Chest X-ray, PA view. Patient: 50 years old, sex M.
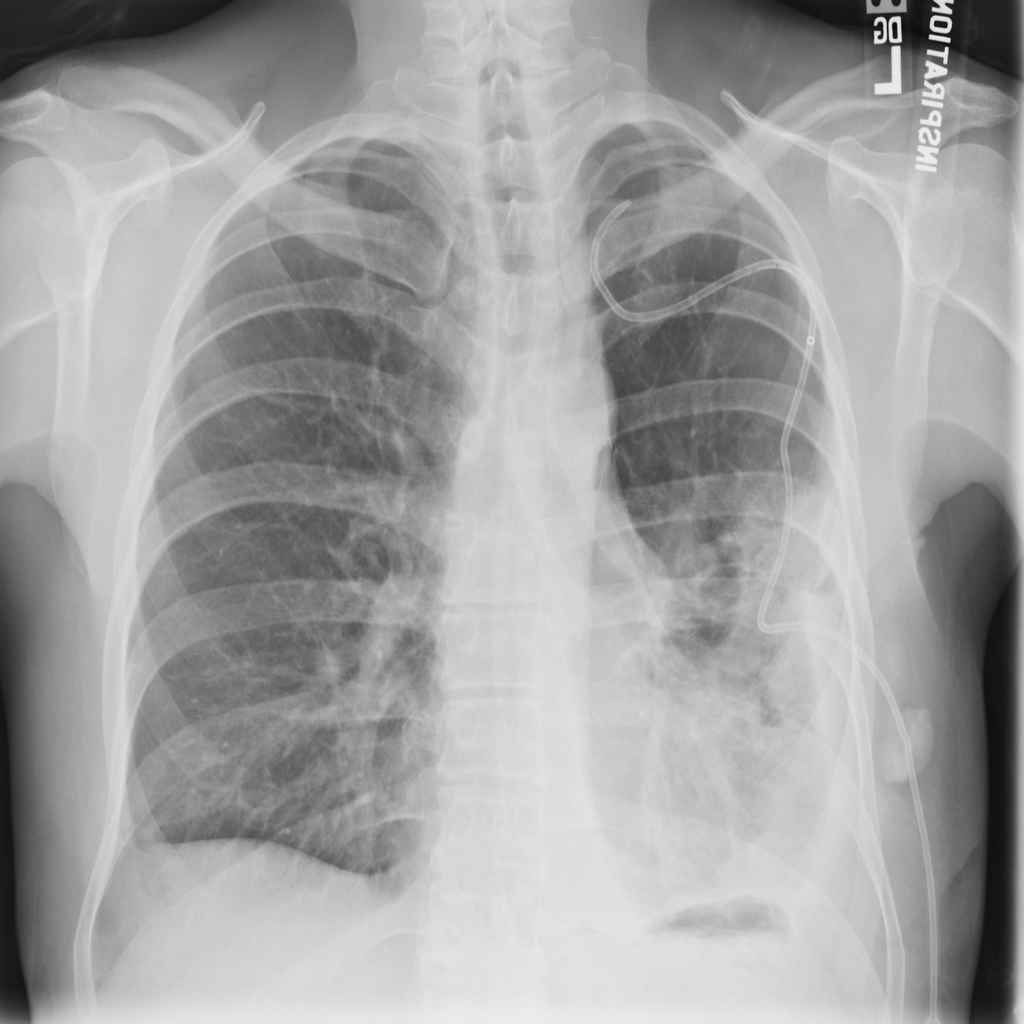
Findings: Atelectasis, Effusion, Pneumothorax